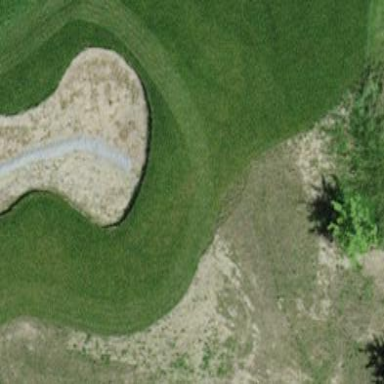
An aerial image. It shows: Golf bunker filled with natural sand.